Interaction volume radius: 10 \u00c5
Interaction volume height: 10 \u00c5
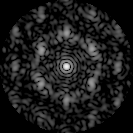
Disorder parameter: 0.5623